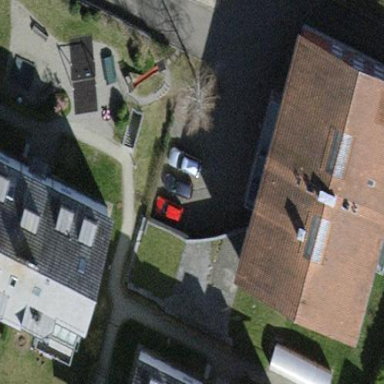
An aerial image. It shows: Building with tiled roof.